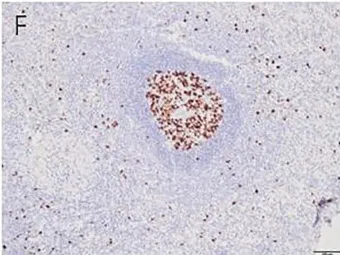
KI67 showed high expression in the germinal center and low expression outside the germinal center (F). Magnification x100 (panels A); x200 (B-F).
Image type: pathology (immunostaining)